Aerial crown-view tile of a tropical tree (Barro Colorado Island, Panama), acquired 20250512:
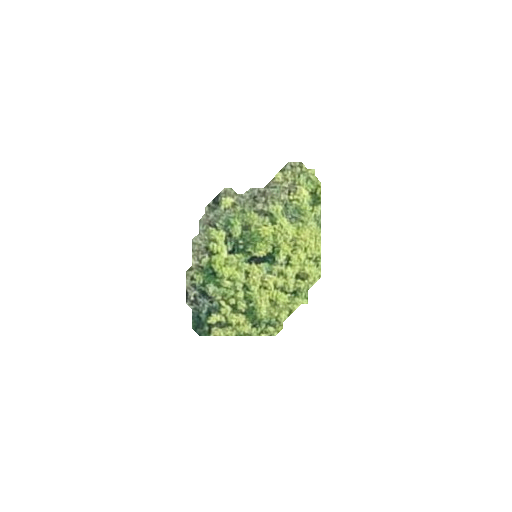
Species: Protium stevensonii
GBIF accepted scientific name: Tetragastris panamensis
Crown area: 25.912 m²